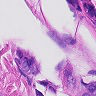
Metastatic tissue present: yes